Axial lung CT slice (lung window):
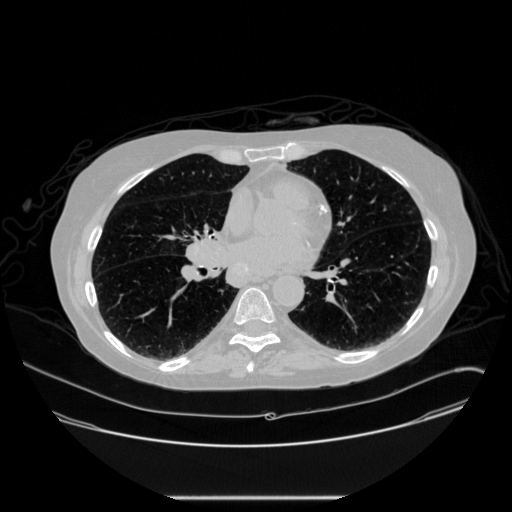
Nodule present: no